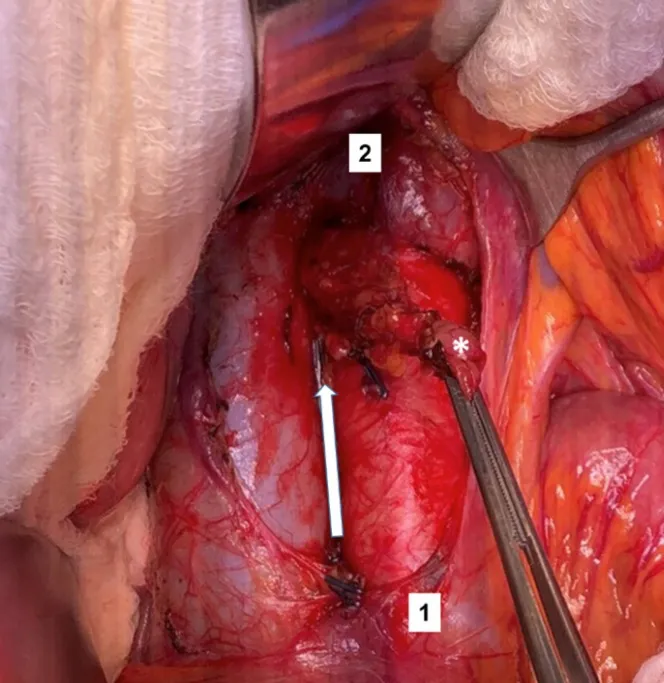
Incision of the retroperitoneal anterior to the inferior vena cava. Dissection of the interaortocaval nodes (*) begins (white arrow) at the level of the inferior mesenteric artery (1) and extends cranially to the inferior border of the left renal vein (2).
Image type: medical_photograph (other_medical_photograph)